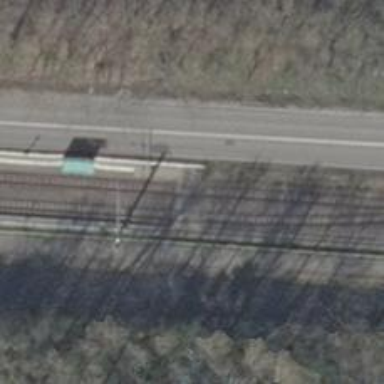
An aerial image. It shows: Tram railway line with electrified contact line.